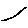
Label: line